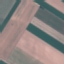
Land use / land cover class: AnnualCrop